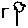
Label: tree